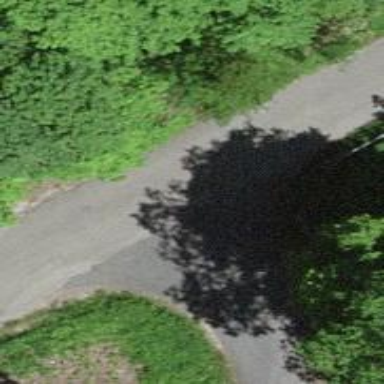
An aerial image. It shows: Unclassified road with asphalt surface and grade 2 track type.